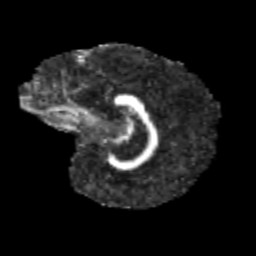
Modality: FA
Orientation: sagittal
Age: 12
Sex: female
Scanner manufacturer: siemens
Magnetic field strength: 3 T
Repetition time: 3.8 s
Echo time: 0.07 s